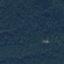
Land use / land cover: Forest